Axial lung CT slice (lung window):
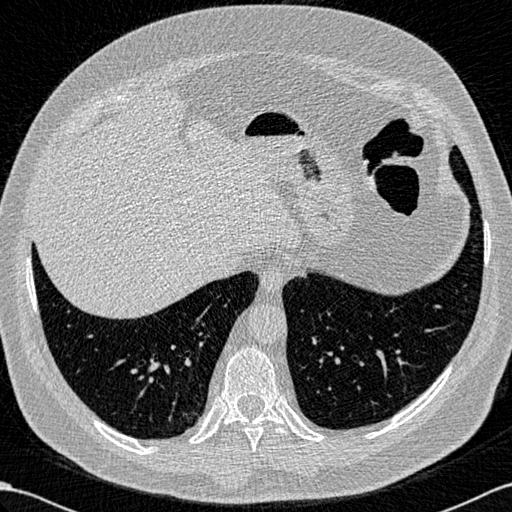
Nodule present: no